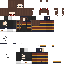
A female human skin with medium skin, wearing brown long hair dressed in a blue hoodie and black pants, featuring a closed mouth.